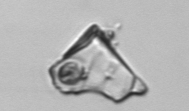
Label: Delphineis